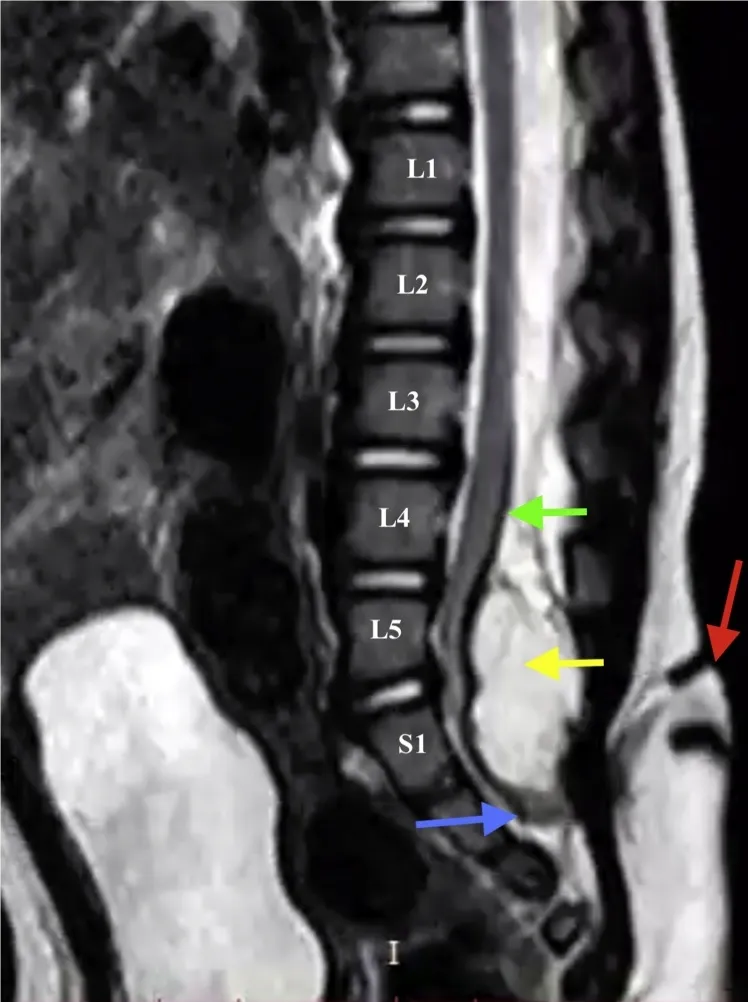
Human tail-like cutaneous appendage centered on the patient's lumbosacral region.
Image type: radiology (mri)